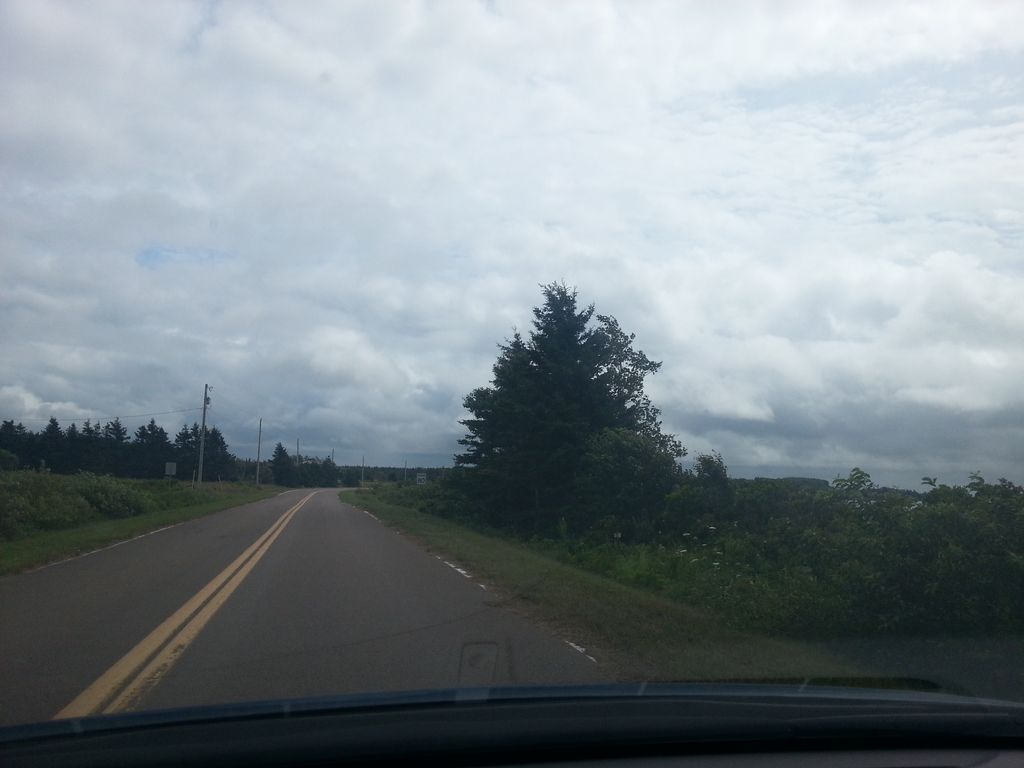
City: charlottetown